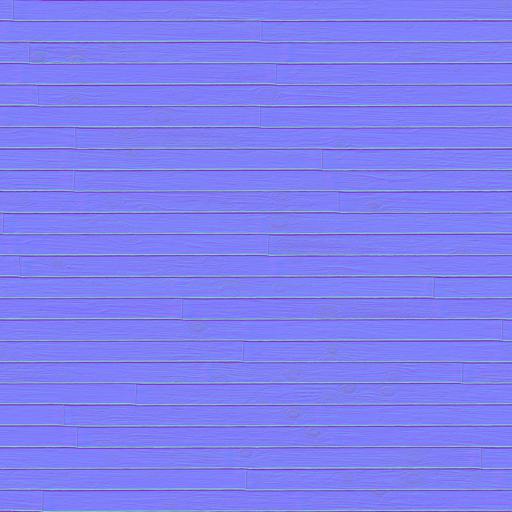
planks